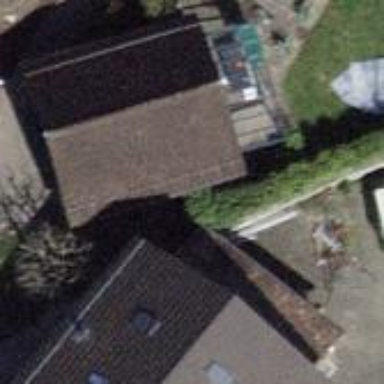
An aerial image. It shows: Garage.